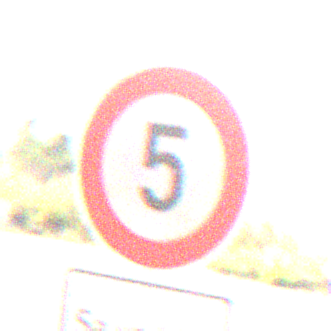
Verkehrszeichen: Geschwindigkeit5
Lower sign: ZeitangabenMitBeschraenkungAufWochentage8
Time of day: MorningAfternoon
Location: Outdoor (RoadRail)
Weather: PartlyCloudy
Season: NotSpecified
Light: Natural